Question: I have the below example.

I was wondering what is the best and quickest way to add a list of nodes and edges in a single transaction? I use standard C# Neo4j .NET packages but open to the Neo4jClient as I've read that's faster. Anything that supports .NET and 4.5 to be honest.
I have an lists of about 60000 FooA objects that need to be added into Neo4j and it can take hours!
Firstly, FooB objects hardly change so I don't have to add them everyday. The performance issues is with adding new FooA objects twice a day.
Each FooA object has a list of FooB objects has two lists containing the relationships I need to add; RelA and RelB (see below).
'''
public class FooA
{
public long Id {get;set;} //UniqueConstraint
public string Name {get;set;}
public long Age {get;set;}
public List<RelA> ListA {get;set;}
public List<RelB> ListB {get;set;}
}
public class FooB
{
public long Id {get;set;} //UniqueConstraint
public string Prop {get;set;}
}
public class RelA
{
public string Val1 {get;set;}
pulic NodeTypeA Node {get;set;
}
public class RelB
{
public FooB Start {get;set;}
public FooB End {get;set;}
public string ValExample {get;set;}
}
'''
Currently, I check if Node 'A' exists by matching by Id. If it does then I completely skip and move onto the next item. If not, I create Node 'A' with its own properties. I then create the edges with their own unique properties.
That's quite a few transactions per item. Match node by Id -> add nodes -> add edges.
'''
foreach(var ntA in FooAList)
{
//First transaction.
MATCH (FooA {Id: ntA.Id)})
if not exists
{
//2nd transaction
CREATE (n:FooA {Id: 1234, Name: "Example", Age: toInteger(24)})
//Multiple transactions.
foreach (var a in ListA)
{
MATCH (n:FooA {Id: ntA.Id}), (n2:FooB {Id: a.Id }) with n,n2 LIMIT 1
CREATE (n)-[:RelA {Prop: a.Val1}]-(n2)
}
foreach (var b in Listb)
{
MATCH (n:FooB {Id: b.Start.Id}), (n2:FooB {Id: b.End.Id }) with n,n2 LIMIT 1
CREATE (n)-[:RelA {Prop: b.ValExample}]-(n2)
}
}
'''
How would one go about adding a list of FooA's using for example Neo4jClient and UNWIND or any other way apart from CSV import.
Hope that makes sense, and thanks!
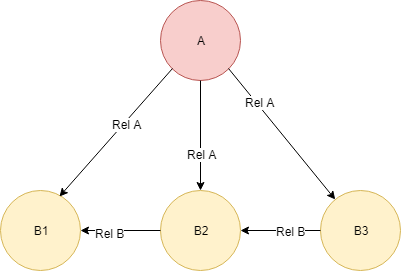
Answer: The biggest problem is the nested lists, which mean you have to do your 'foreach' loops, so you end up executing a of 4 queries 'FooA', which for 60,000 - well - that's a lot!
### Quick Note RE: Indexing
First and foremost - you need an index on the 'Id' property of your 'FooA' and 'FooB' nodes, this will speed up your queries dramatically.
I've played a bit with this, and have it storing 60,000 FooA entries, and creating 96,000 RelB instances in about 12-15 seconds on my aging computer.
# The Solution
I've split it into 2 sections - FooA and RelB:
### FooA
I've had to the 'FooA' class into something I can use in 'Neo4jClient' - so let's introduce that:
'''
public class CypherableFooA
{
public CypherableFooA(FooA fooA){
Id = fooA.Id;
Name = fooA.Name;
Age = fooA.Age;
}
public long Id { get; set; }
public string Name { get; set; }
public long Age { get; set; }
public string RelA_Val1 {get;set;}
public long RelA_FooBId {get;set;}
}
'''
I've added the 'RelA_Val1' and 'RelA_FooBId' properties to be able to access them in the 'UNWIND'. I convert your 'FooA' using a helper method:
'''
public static IList<CypherableFooA> ConvertToCypherable(FooA fooA){
var output = new List<CypherableFooA>();
foreach (var element in fooA.ListA)
{
var cfa = new CypherableFooA(fooA);
cfa.RelA_FooBId = element.Node.Id;
cfa.RelA_Val1 = element.Val1;
output.Add(cfa);
}
return output;
}
'''
This combined with:
'''
var cypherable = fooAList.SelectMany(a => ConvertToCypherable(a)).ToList();
'''
Flattens the 'FooA' instances, so I end up with 1 'CypherableFooA' for item in the 'ListA' property of a 'FooA'. e.g. if you had 2 items in 'ListA' on every 'FooA' and you have 5,000 'FooA' instances - you would end up with 'cypherable' containing 10,000 items.
Now, with 'cypherable' I call my 'AddFooAs' method:
'''
public static void AddFooAs(IGraphClient gc, IList<CypherableFooA> fooAs, int batchSize = 10000, int startPoint = 0)
{
var batch = fooAs.Skip(startPoint).Take(batchSize).ToList();
Console.WriteLine($"FOOA--> {startPoint} to {batchSize + startPoint} (of {fooAs.Count}) = {batch.Count}");
if (batch.Count == 0)
return;
gc.Cypher
.Unwind(batch, "faItem")
.Merge("(fa:FooA {Id: faItem.Id})")
.OnCreate().Set("fa = faItem")
.Merge("(fb:FooB {Id: faItem.RelA_FooBId})")
.Create("(fa)-[:RelA {Prop: faItem.RelA_Val1}]->(fb)")
.ExecuteWithoutResults();
AddFooAs(gc, fooAs, batchSize, startPoint + batch.Count);
}
'''
This batches the query into batches of 10,000 (by default) - this takes about 5-6 seconds on mine - about the same as if I try all 60,000 in one go.
### RelB
You store 'RelB' in your example with 'FooA', but the query you're writing doesn't use the 'FooA' at all, so what I've done is extract and flatten all the 'RelB' instances in the 'ListB' property:
'''
var relBs = fooAList.SelectMany(a => a.ListB.Select(lb => lb));
'''
Then I add them to Neo4j like so:
'''
public static void AddRelBs(IGraphClient gc, IList<RelB> relbs, int batchSize = 10000, int startPoint = 0)
{
var batch = relbs.Select(r => new { StartId = r.Start.Id, EndId = r.End.Id, r.ValExample }).Skip(startPoint).Take(batchSize).ToList();
Console.WriteLine($"RELB--> {startPoint} to {batchSize + startPoint} (of {relbs.Count}) = {batch.Count}");
if(batch.Count == 0)
return;
var query = gc.Cypher
.Unwind(batch, "rbItem")
.Match("(fb1:FooB {Id: rbItem.StartId}),(fb2:FooB {Id: rbItem.EndId})")
.Create("(fb1)-[:RelA {Prop: rbItem.ValExample}]->(fb2)");
query.ExecuteWithoutResults();
AddRelBs(gc, relbs, batchSize, startPoint + batch.Count);
}
'''
Again, batching defaulted to 10,000.
Obviously time will vary depending on the number of rels in 'ListB' and 'ListA' - My tests has one item in 'ListA' and 2 in 'ListB'.